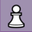
Piece: wP